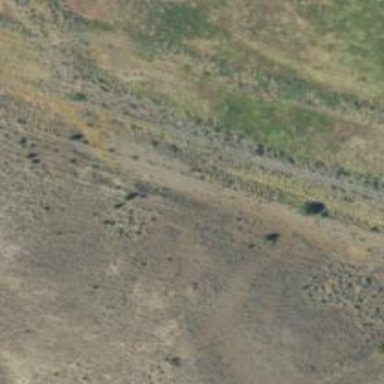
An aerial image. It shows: Abandoned road.